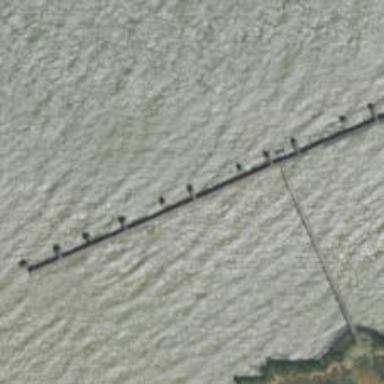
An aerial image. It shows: Man-made pier.